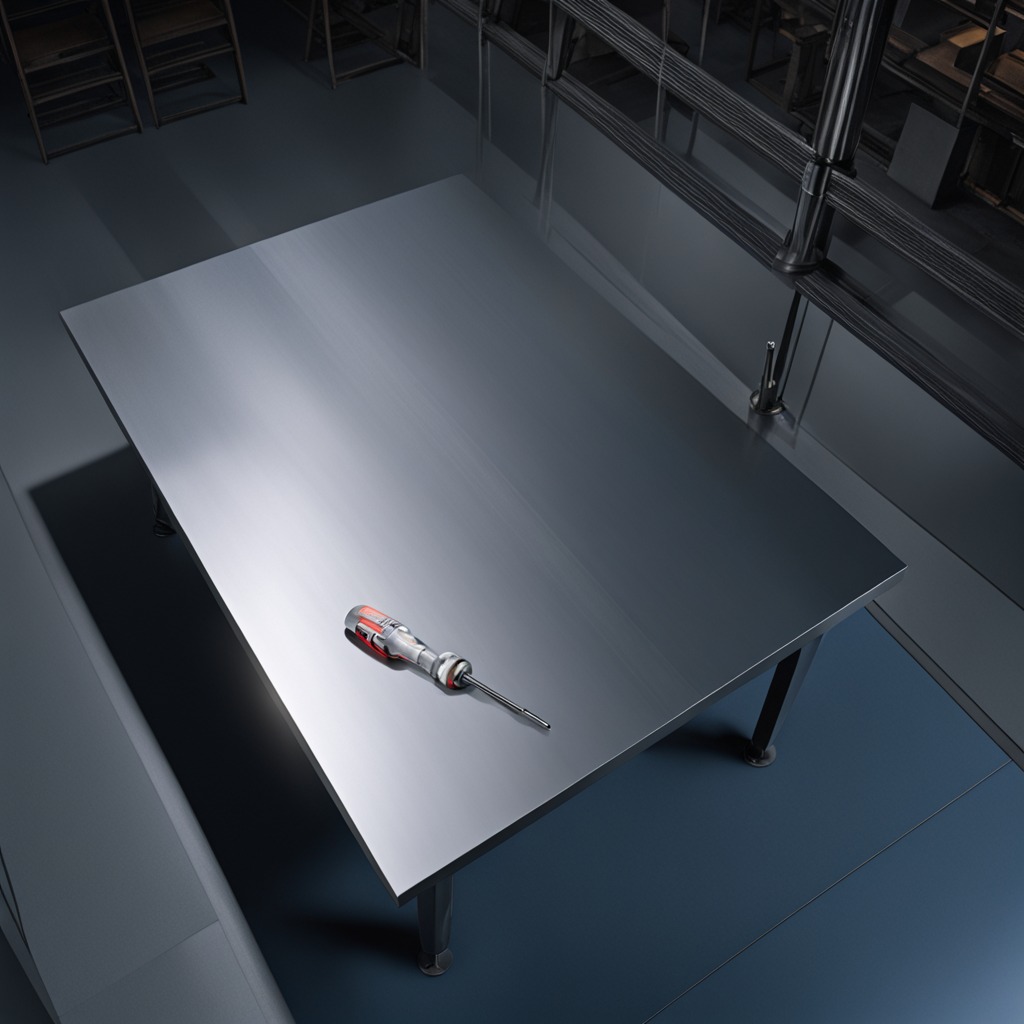
A screwdriver is lying on the tabletop.